Question: (minor error in variable assignment code, but that's not that important right now)
I have a CSV file, that I open via Excel. That file contains multiple services (jobs). Each job has a company code associated with it. It's a fairly large file (could go up to 5000 lines or so).
sub-contractor (crew) has a few fields, like their code, and their email address.
service (job) has fields like job number, service date, service description, etc.
Here's what I'm trying to accomplish:
1) Loop through each line on the spreadsheet
2) On each iteration, I need to create a "job" object and a "sub-contractor" object (if one doesn't yet exist for this company)
3) I then need to add "jobs" to "sub-contractor" objects that are associated with them.
In the end I need to be able to access these sub-contractors and associated with them services that I will use to generate email saying, "hey these are the jobs and this is what's needed from you for them".
Here's the main code I have so far:
'''
InitializeComponent();
string file = "myfile.csv";
fileAddress.Text = file;
var excel = new Excel.Application();
excel.Visible = false;
excel.Workbooks.Open(file);
Excel._Worksheet sheet = excel.ActiveSheet;
Dictionary<string, Crew> crews = new Dictionary<string, Crew>();
Crew crew;
string code;
string email;
string account;
string store;
string description;
string status;
DateTime serviceDate;
var sheetLength = sheet.UsedRange.Row;
for (int i = 0; i < sheetLength; i++)
{
// empty cell means we are done with looping through the column
if (String.IsNullOrEmpty(sheet.Range["B" + i + 1].Value))
{
break;
}
code = sheet.Range["I"].Value + i + 1;
email = sheet.Range["BD"].Value + i + 1;
account = sheet.Range["C"].Value + i + 1;
store = sheet.Range["D"].Value + i + 1;
description = sheet.Range["F"].Value + i + 1;
status = sheet.Range["N"].Value + i + 1;
serviceDate = sheet.Range["G"].Value + i + 1;
if (crews.ContainsKey(code))
{
???
}
else
{
crew = new Crew(code, email);
crews.Add(code, crew);
}
}
'''
Here's where I'm stuck: if (crews.ContainsKey(code))
If this crew is already in the collection, I need to add current service to his list.
Here's what Crew class looks like:
'''
class Crew
{
public Crew(string code, string email)
{
this.code = code;
this.email = email;
}
public string code { get; private set; }
public string email { get; private set; }
List<Job> jobs;
public void addService(Job job)
{
this.jobs.Add(job);
}
}
'''
and this is what the spreadsheet I'm working with looks like:

If there's a better (faster) way of organizing this data, please let me know. I imagine looping line by line will slow things down significantly.
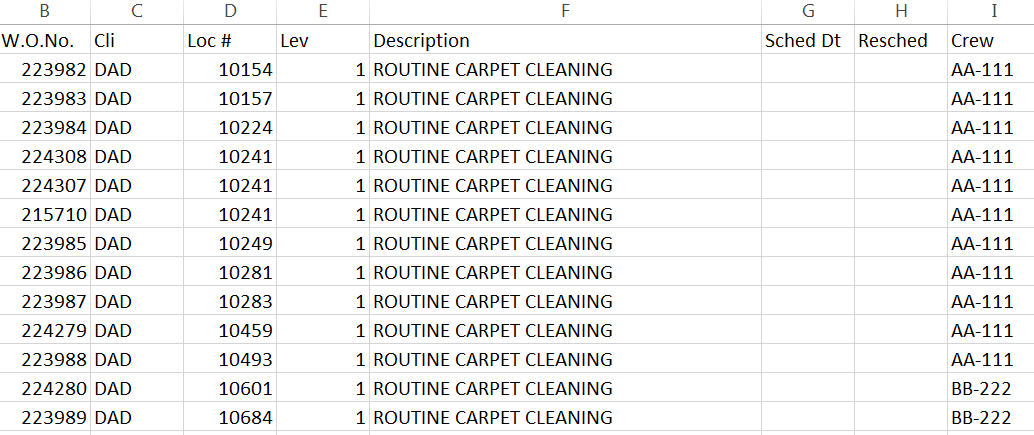
Answer: You are missing the definition of the Job class, so I can't tell you how to instantiate that but once you have it you just do this:
'''
if (crews.ContainsKey(code))
{
// create job object
crew = crews[code];
crew.addService(job);
}
else
{
crew = new Crew(code, email);
crews.Add(code, crew);
}
'''
Note that when you create a crew for the first time, it may mean there is a job already, in that case do this
'''
if (!crews.ContainsKey(code))
{
crew = new Crew(code, email);
crews.Add(code, crew);
}
// create job object
crew = crews[code];
crew.addService(job);
'''
note the bang (!) in the conditional, if the crew doesn't exist create it, but either way once we are sure the crew exists, we add the job.